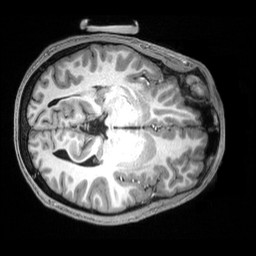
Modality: T1w
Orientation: axial
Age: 19
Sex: male
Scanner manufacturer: siemens
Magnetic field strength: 3 T
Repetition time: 2.53 s
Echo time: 0.0033 s